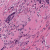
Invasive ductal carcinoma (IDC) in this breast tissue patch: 1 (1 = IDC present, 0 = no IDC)